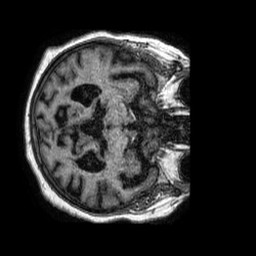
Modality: T1w
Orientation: axial
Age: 78
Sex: female
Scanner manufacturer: philips
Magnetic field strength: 1.5 T
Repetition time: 0.007497 s
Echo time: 0.003428 s